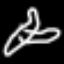
Label: airplane